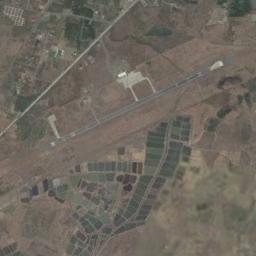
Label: airport